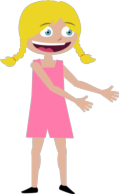
happy girl